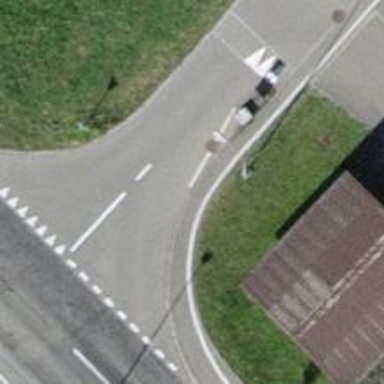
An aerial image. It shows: Asphalt sidewalk.